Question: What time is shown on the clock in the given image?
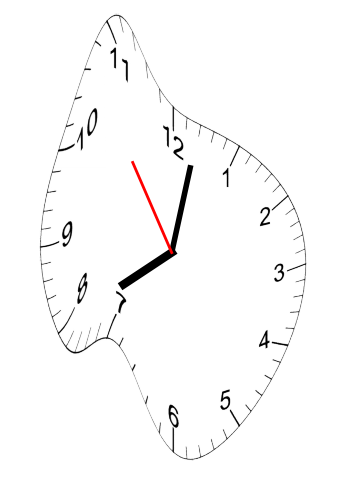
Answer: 08:01:54